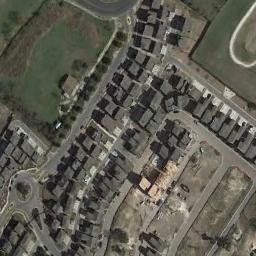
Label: mobile_home_park